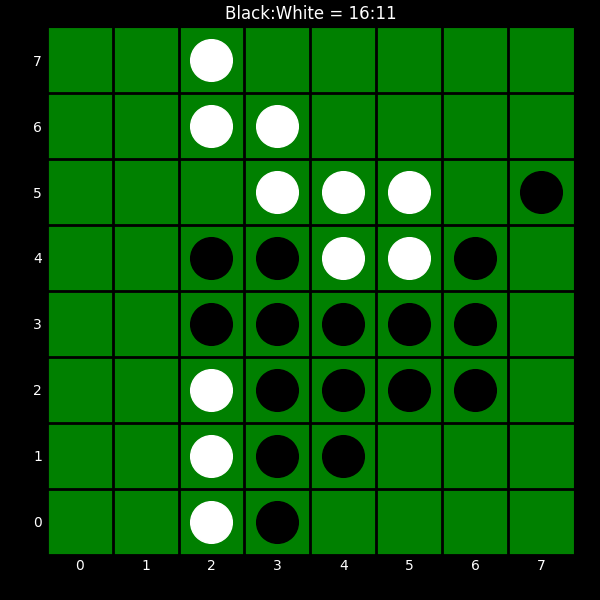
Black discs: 16
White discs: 11